Question: I have a matrix 'A' and a list 'N'.
'''
> dput(N)
list('1' = 2L, '2' = c(1L, 3L, 4L), '3' = c(1L, 2L, 4L), '4' = 1:3)
'''
I need to set the matrix 'P' by:
,
where '|N_i|' means the number of elements in the set 'N_i'.
My attempt is:
'''
n <- 4
A <- matrix(c(0,1,1,1, 0,0,1,1, 0,0,0,1, 1,0,0,0), n, n, byrow = TRUE)
for(i in N[i])
for(j in N[j]){
if(i!=j){
sum1 = sum1 + A[i,j]
sum2 = sum2 + A[j,i]
}
}
'''
How to define the sum with conditions over rows?
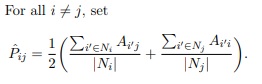
Answer: Maybe
'''
P=matrix(NA,n,n)
for(i in 1:n) {
for(j in 1:n){
if(i!=j){
P[i,j]=0.5*(sum(A[N[[i]],j])/length(N[[i]])+sum(A[N[[j]],i])/length(N[[j]]))
}
}
}
'''
resulting in
'''
[,1] [,2] [,3] [,4]
[1,] NA <PHONE> <PHONE> <PHONE>
[2,] <PHONE> NA <PHONE> <PHONE>
[3,] <PHONE> <PHONE> NA <PHONE>
[4,] <PHONE> <PHONE> <PHONE> NA
'''